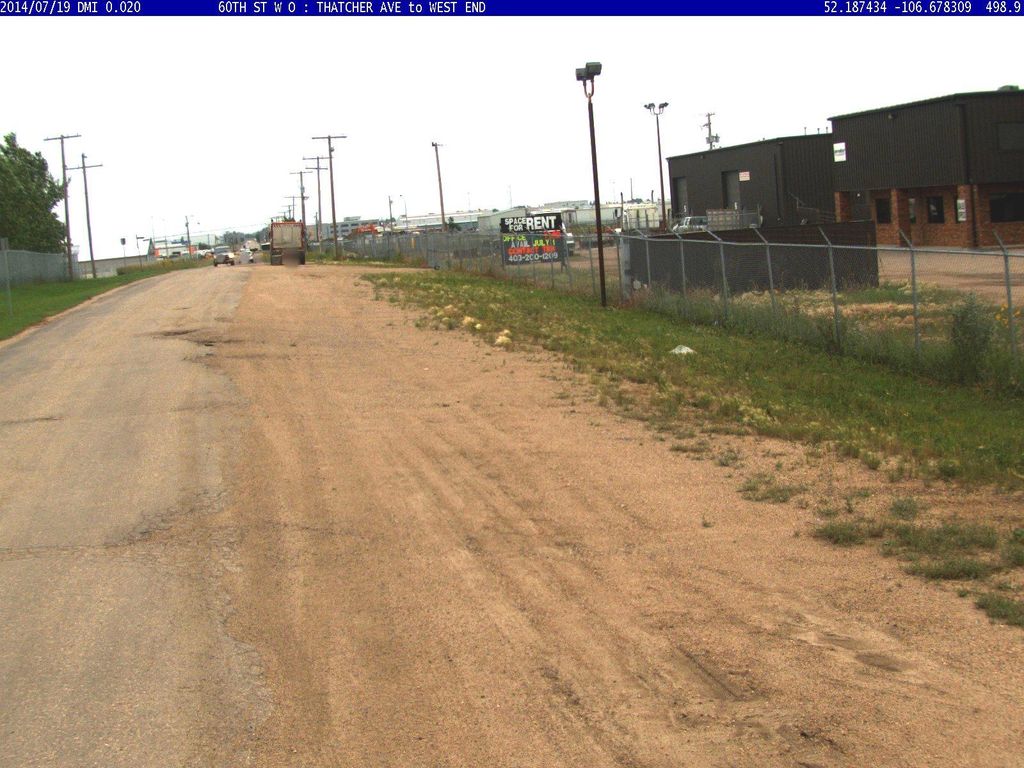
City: saskatoon